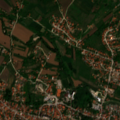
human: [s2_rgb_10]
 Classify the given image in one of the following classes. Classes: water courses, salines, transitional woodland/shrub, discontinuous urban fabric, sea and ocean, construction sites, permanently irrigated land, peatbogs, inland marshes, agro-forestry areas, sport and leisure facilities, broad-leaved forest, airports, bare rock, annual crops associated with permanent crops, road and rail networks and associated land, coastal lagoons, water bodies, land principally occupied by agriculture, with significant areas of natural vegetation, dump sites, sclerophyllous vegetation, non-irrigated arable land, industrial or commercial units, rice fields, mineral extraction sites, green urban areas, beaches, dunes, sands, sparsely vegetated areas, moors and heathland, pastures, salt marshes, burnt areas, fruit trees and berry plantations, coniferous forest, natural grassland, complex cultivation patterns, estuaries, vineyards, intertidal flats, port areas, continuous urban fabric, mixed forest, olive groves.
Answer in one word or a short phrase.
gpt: discontinuous urban fabric, non-irrigated arable land, pastures, complex cultivation patterns, land principally occupied by agriculture, with significant areas of natural vegetation